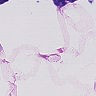
Metastatic tissue present: no